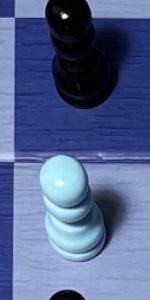
Label: Pawn_White